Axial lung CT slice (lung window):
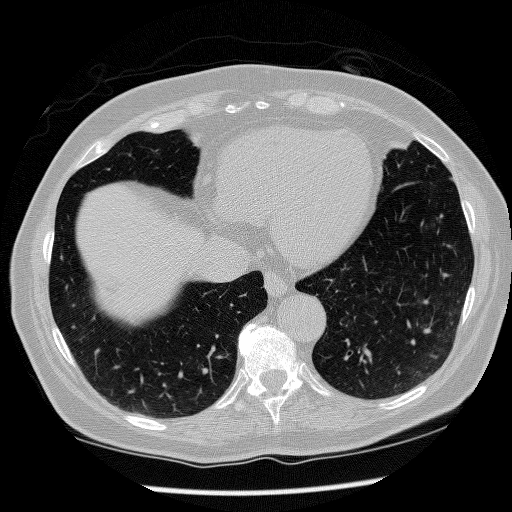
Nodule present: no